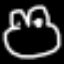
Label: frog